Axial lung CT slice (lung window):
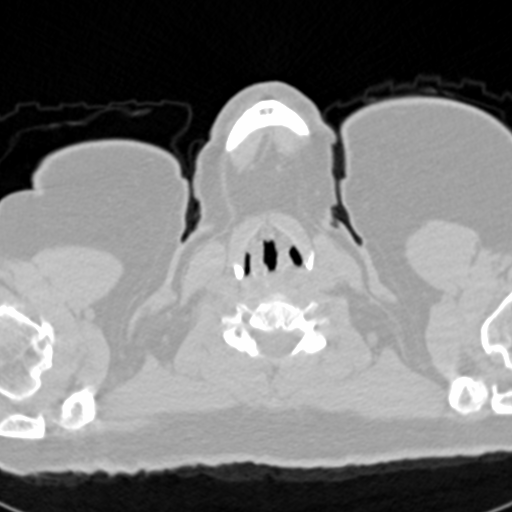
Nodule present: no